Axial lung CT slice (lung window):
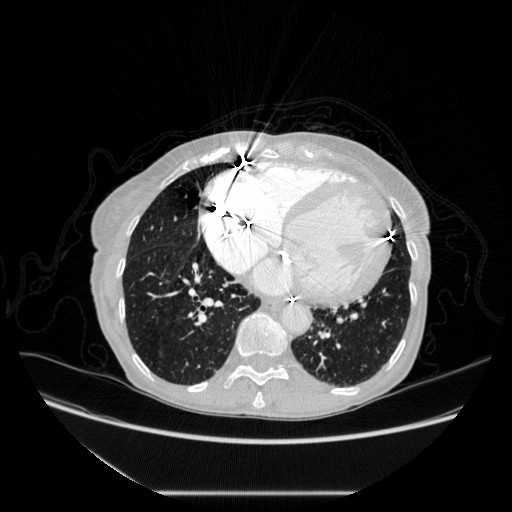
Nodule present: no